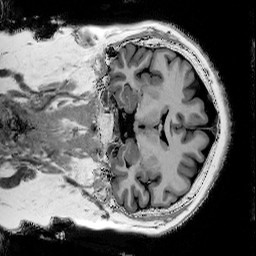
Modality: T1w
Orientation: coronal
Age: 53
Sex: female
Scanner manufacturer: siemens
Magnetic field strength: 3 T
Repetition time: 5 s
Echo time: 0.00298 s